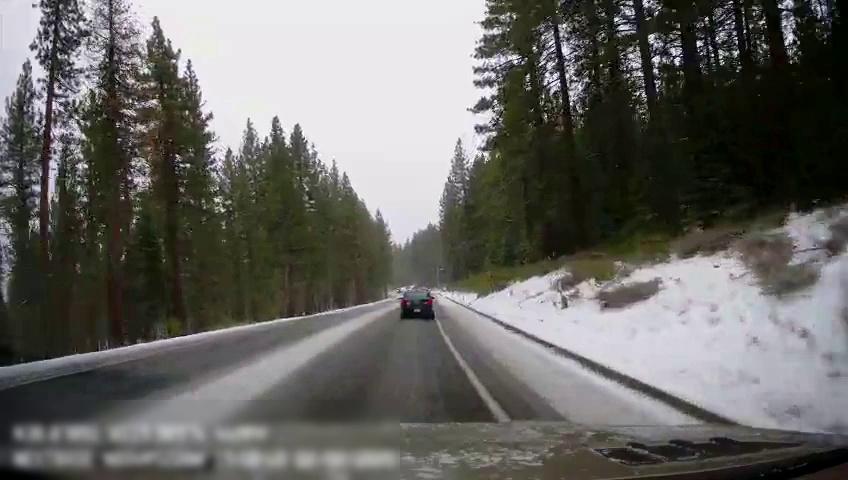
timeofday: Day
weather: Snowy
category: Drivable Space
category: Vehicles | Car
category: Lanes | Current Lane